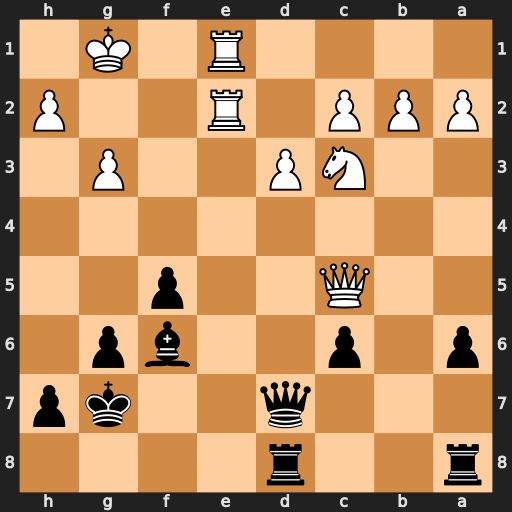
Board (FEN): r2r4/3q2kp/p1p2bp1/2Q2p2/8/2NP2P1/PPP1R2P/4R1K1
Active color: b
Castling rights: -
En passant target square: -
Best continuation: Bd4+ Qxd4+ Qxd4+